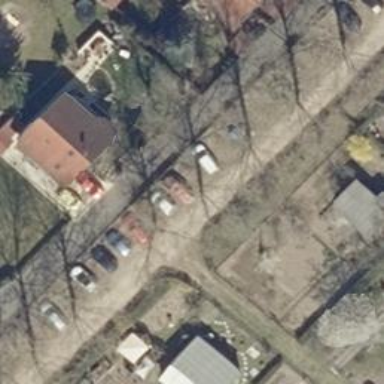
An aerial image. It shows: Dirt service road.